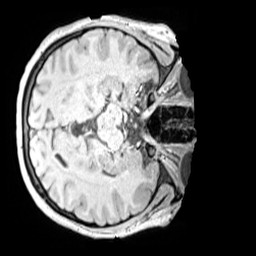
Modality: MP2RAGE
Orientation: axial
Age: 12
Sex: female
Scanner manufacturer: siemens
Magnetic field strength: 3 T
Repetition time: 4 s
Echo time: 0.00299 s